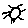
Label: sun